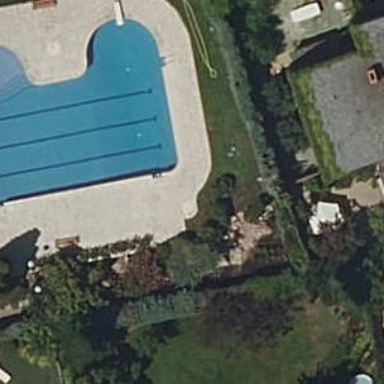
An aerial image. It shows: Swimming pool located in leisure land.